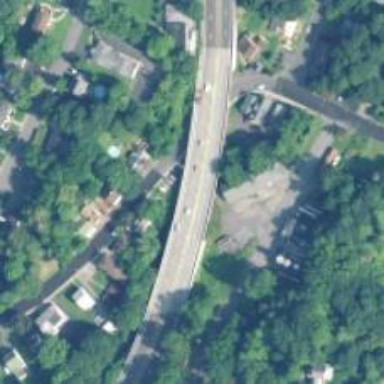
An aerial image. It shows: Trunk highway with bridge.